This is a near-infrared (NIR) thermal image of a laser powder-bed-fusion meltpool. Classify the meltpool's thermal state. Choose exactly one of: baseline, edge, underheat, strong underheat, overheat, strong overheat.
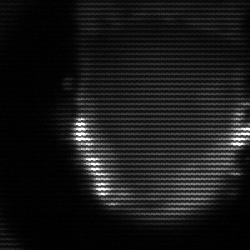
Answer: baseline